Question: I had a problem in retrieving the Distinct values from my MySQL DB from a table from a particular column. I have a table in which i have repeated values, so while retrieving the distinct values am not getting distinct as am trying to retrieve the ID and Marks field.
Here is the table

So here am trying to get the distinct values from Total Marks into a dropdownlist box using Asp.net and i need to get student id also for further process.
I am trying with a query as below:
'Select Distinct TotalMarks,Student_id from studenttable';
Is this correct query?
I need to get the output in dropdownlist as distinct values of TotalMarks and ID.
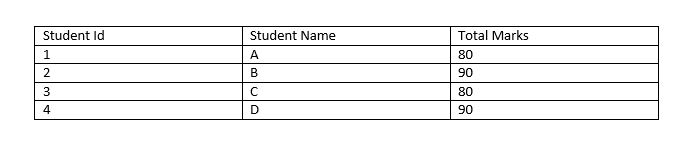
Answer: write this way:
'''
Select Distinct TotalMarks,Student_id from studenttable group by Stuident_id;
'''